Question: Hay, I've made a simple application where users upload content to a MySQL database, however some entities are not being encoded. Things like this appear
'''
aa!A
'''
instead of quotes and what not. I know is should had encoded these values into HTML entities when they were being inserted into the database, however there is now a few thousand rows containing data.
Do we have a PHP function to encode these values when the data is returned back to the browser?
---
update. Since encoding may be an issue here, too, here's what I see:

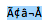
Answer: Your users' browsers are submitting data that is UTF-8 encoded, but you are connecting to a database which 1) presumes you are submitting latin1-encoded data 2) stores your data as latin1-encoded strings. Your data is therefore stored mis-encoded.
When you retrieve data from the database, it will be supplied as latin1 strings but because the latin1 strings are just mis-encoded UTF-8, and PHP naively treats all strings as binary strings, you just have your original UTF-8 string back again. When you echo this string onto an HTML page that is again declared as UTF-8 encoded, the string appears as it was submitted by the user.
However, if you view the contents of the database using software that has a sophisticated understanding of MySQL's treatment of character sets, that software will identify the column character sets as latin1 and make sure that the characters it displays are indeed the characters of the latin1 string, which as we noted was mis-encoded UTF-8. You therefore see mis-encoded data.
There are a number of steps you should take to remedy this. First, you are expecting to handle UTF-8-encoded data (as declared at the level of HTML), so you should make sure that that is how you are communicating with MySQL too. You do this by issuing 'SET NAMES 'utf8'' whenever you form a connection to the database. (Note: your database API may provide a special function for changing a connection character set. I think the 'mysql' API doesn't, but I'm not sure.)
Second, you should make sure that you are storing your data UTF-8 encoded. That means that your database columns' character sets should be 'utf8'. A column character set can be changed using the 'ALTER TABLE ... MODIFY' statement. Don't forget to also change the table default character set, too (this sets the character set for new columns added to the table for which you don't explicitly specify a character set). And change the database character set while you are at it.
However, when you change a column character set, MySQL presumes that the data already stored in rows of that table is not mis-encoded, but valid data stored in the old character set. It will therefore convert your mis-encoded UTF-8 data (which it treats as latin1-encoded data) into UTF-8-encoded data, so that you end up with data that is double-UTF-8-encoded. There is a trick to get around this: first convert the column character set to the 'binary' character set, then from 'binary' to 'utf8'. That way, MySQL does not change the binary form of the data, because you are converting it via a format in which it is treated as arbitrary binary strings.
Good luck!